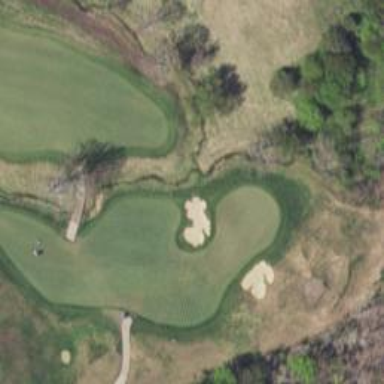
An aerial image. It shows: Golf hole.